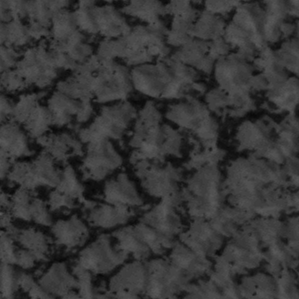
Label: frost